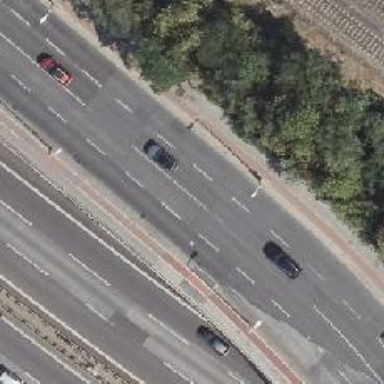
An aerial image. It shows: Secondary road with separate track cycleway on the left side and sidewalks on both sides. The road surface and cycleway surface are both asphalt.